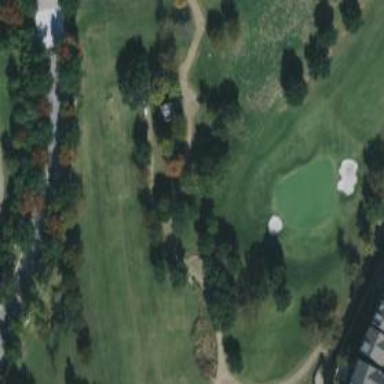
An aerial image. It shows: Service road designated as golf cart path.